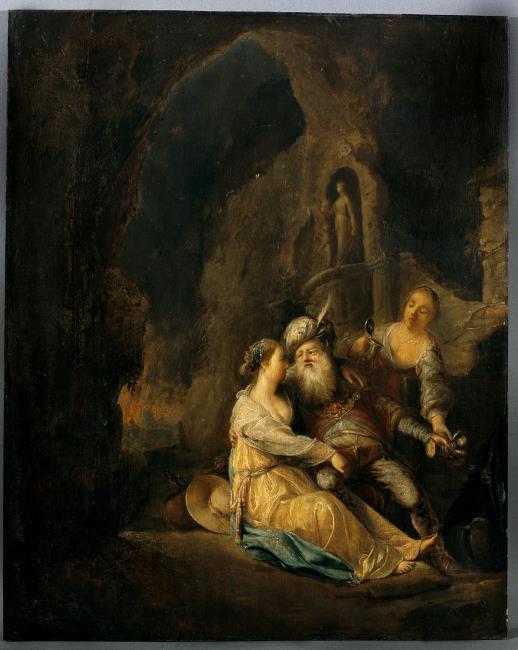
Title: Lot en zijn dochters (Genesis 19:30-38)
Artist: Karel van Mander (III)
Earliest date: 1640
Latest date: 1640
Genre: painting
Keywords: Old Testament and Apocrypha, cave, old man, drinking, turban